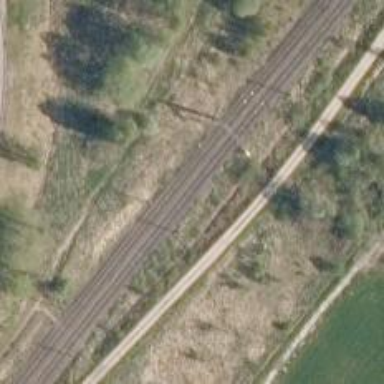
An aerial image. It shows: Railway signal.